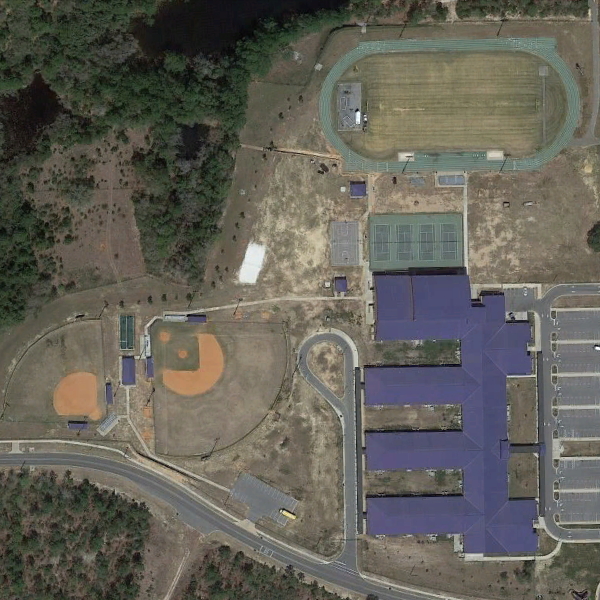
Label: School